Question: I can't get rid of a padding styled to a bootstrap 'nav'.
I have the following relevant markup for my 'nav':
'''
<nav id="menu" class="navbar navbar-default" role="navigation">
'''
And I've tried:
'''
.navbar-default {
padding-bottom: -20px;
padding-top: -10px;
}
'''
And also:
'''
#menu {
padding-bottom: -20px;
}
'''
This is how its being displayed:

So I want the blue 'div' displayed right below the 'nav' with any padding.
How can I get it?
This is my whole html for 'nav' and 'div' below:
'''
<nav id="menu" class="navbar navbar-default" role="navigation">
<div class="container-fluid">
<!-- Brand and toggle get grouped for better mobile display -->
<div class="navbar-header">
<button type="button" class="navbar-toggle" data-toggle="collapse" data-target="#bs-example-navbar-collapse-1">
<span class="sr-only">Toggle navigation</span>
<span class="icon-bar"></span>
<span class="icon-bar"></span>
<span class="icon-bar"></span>
</button>
<a class="navbar-brand" href="../index.html">Inicio</a>
</div>
<!-- Collect the nav links, forms, and other content for toggling -->
<div class="collapse navbar-collapse" id="bs-example-navbar-collapse-1">
<ul class="nav navbar-nav">
<li class="active"><a href="taylor.html">Aproximacion de Taylor</a></li>
<li class="dropdown">
<a href="#" class="dropdown-toggle" data-toggle="dropdown">Aproximacion de raices<b class="caret"></b></a>
<ul class="dropdown-menu">
<li><a href="#">Biseccion</a></li>
<li><a href="">Newton Raphson</a></li>
<li><a href="#">Secante</a></li>
<li class="divider"></li>
<li><a href="#">Iteracion de Punto Fijo</a></li>
</ul>
</li>
</ul>
</div><!-- /.navbar-collapse -->
</div><!-- /.container-fluid -->
</nav>
<div id="argumentos" class="form-actions">
<input list="funciones" type="text" autofocus placeholder="Funcion" id="fx">
<datalist id="funciones">
<option value="x**3+4*x**2-10">
<option value="x**3-x-1">
<option value="e**(x)+2**(-x)+2*cos(x)-6">
<option value="e**(x)-x**2+3*x-2">
<option value="(4*x-7)/(x-2)**2">
</datalist>
<input type="text" placeholder="a" id="a" style="width: 50px;">
<input type="text" class="input-medium" placeholder="b" id="b" style="width: 50px;">
<input type="text" class="input-medium" placeholder="tolerancia "id="tolerancia" style="width: 75px;">
<input type="text" class="input-medium" placeholder="Iteraciones maximas" id="iteracionesMaximas" style="width: 140px;">
<input type="text" class="input-medium" placeholder="Vision en a" id="a-vision" style="width: 75px;">
<input type="text" class="input-medium" placeholder="Vision en b" id="b-vision" style="width: 75px;">
<button id="ok" class="btn btn-success">Graficar</button>
</div>
'''
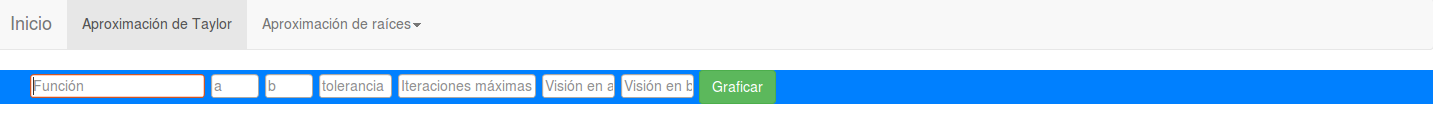
Answer: Its because of margin not the padding. Simply write in your css:
'''
.navbar {margin-bottom:0px;}
'''
<URL>